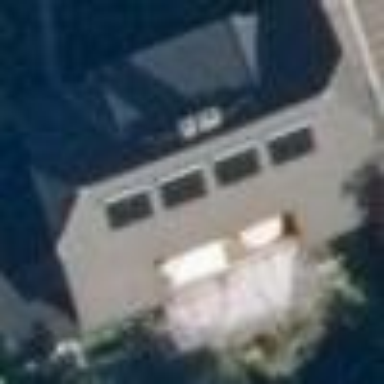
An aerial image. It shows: Gabled roof on residential building.